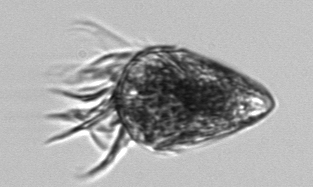
Label: Ciliophora